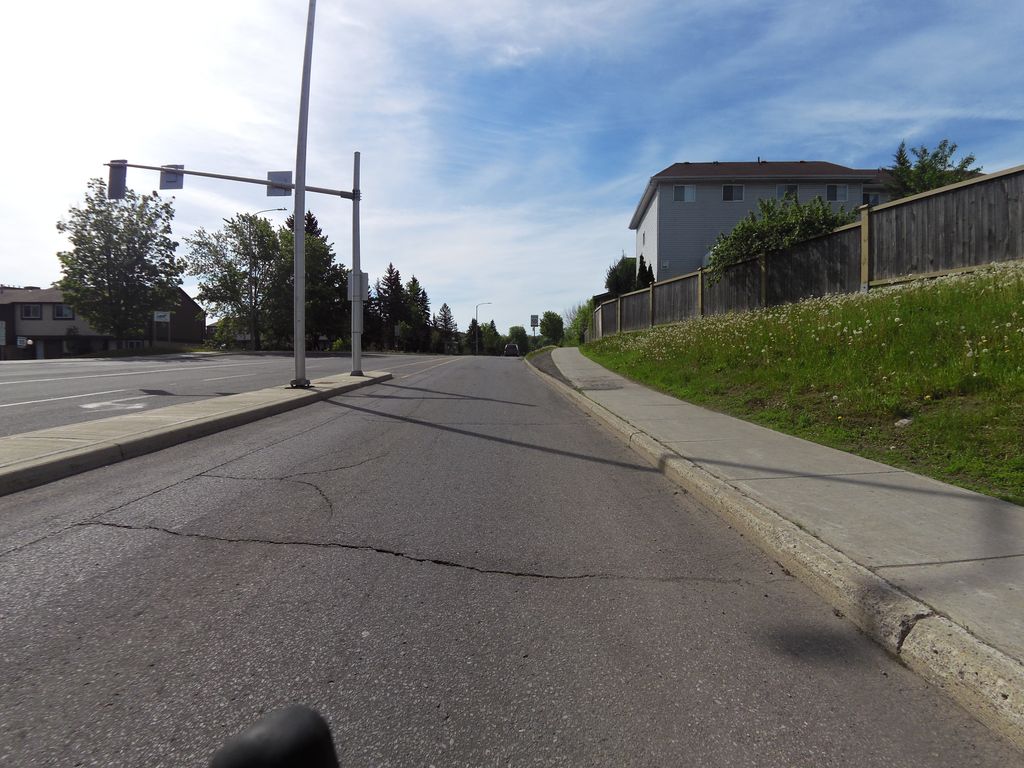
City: ottawa-gatineau